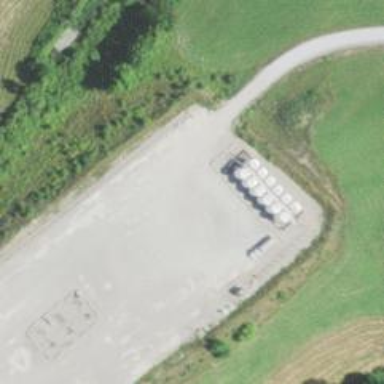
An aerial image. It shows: Storage tank with man-made structure.